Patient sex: M
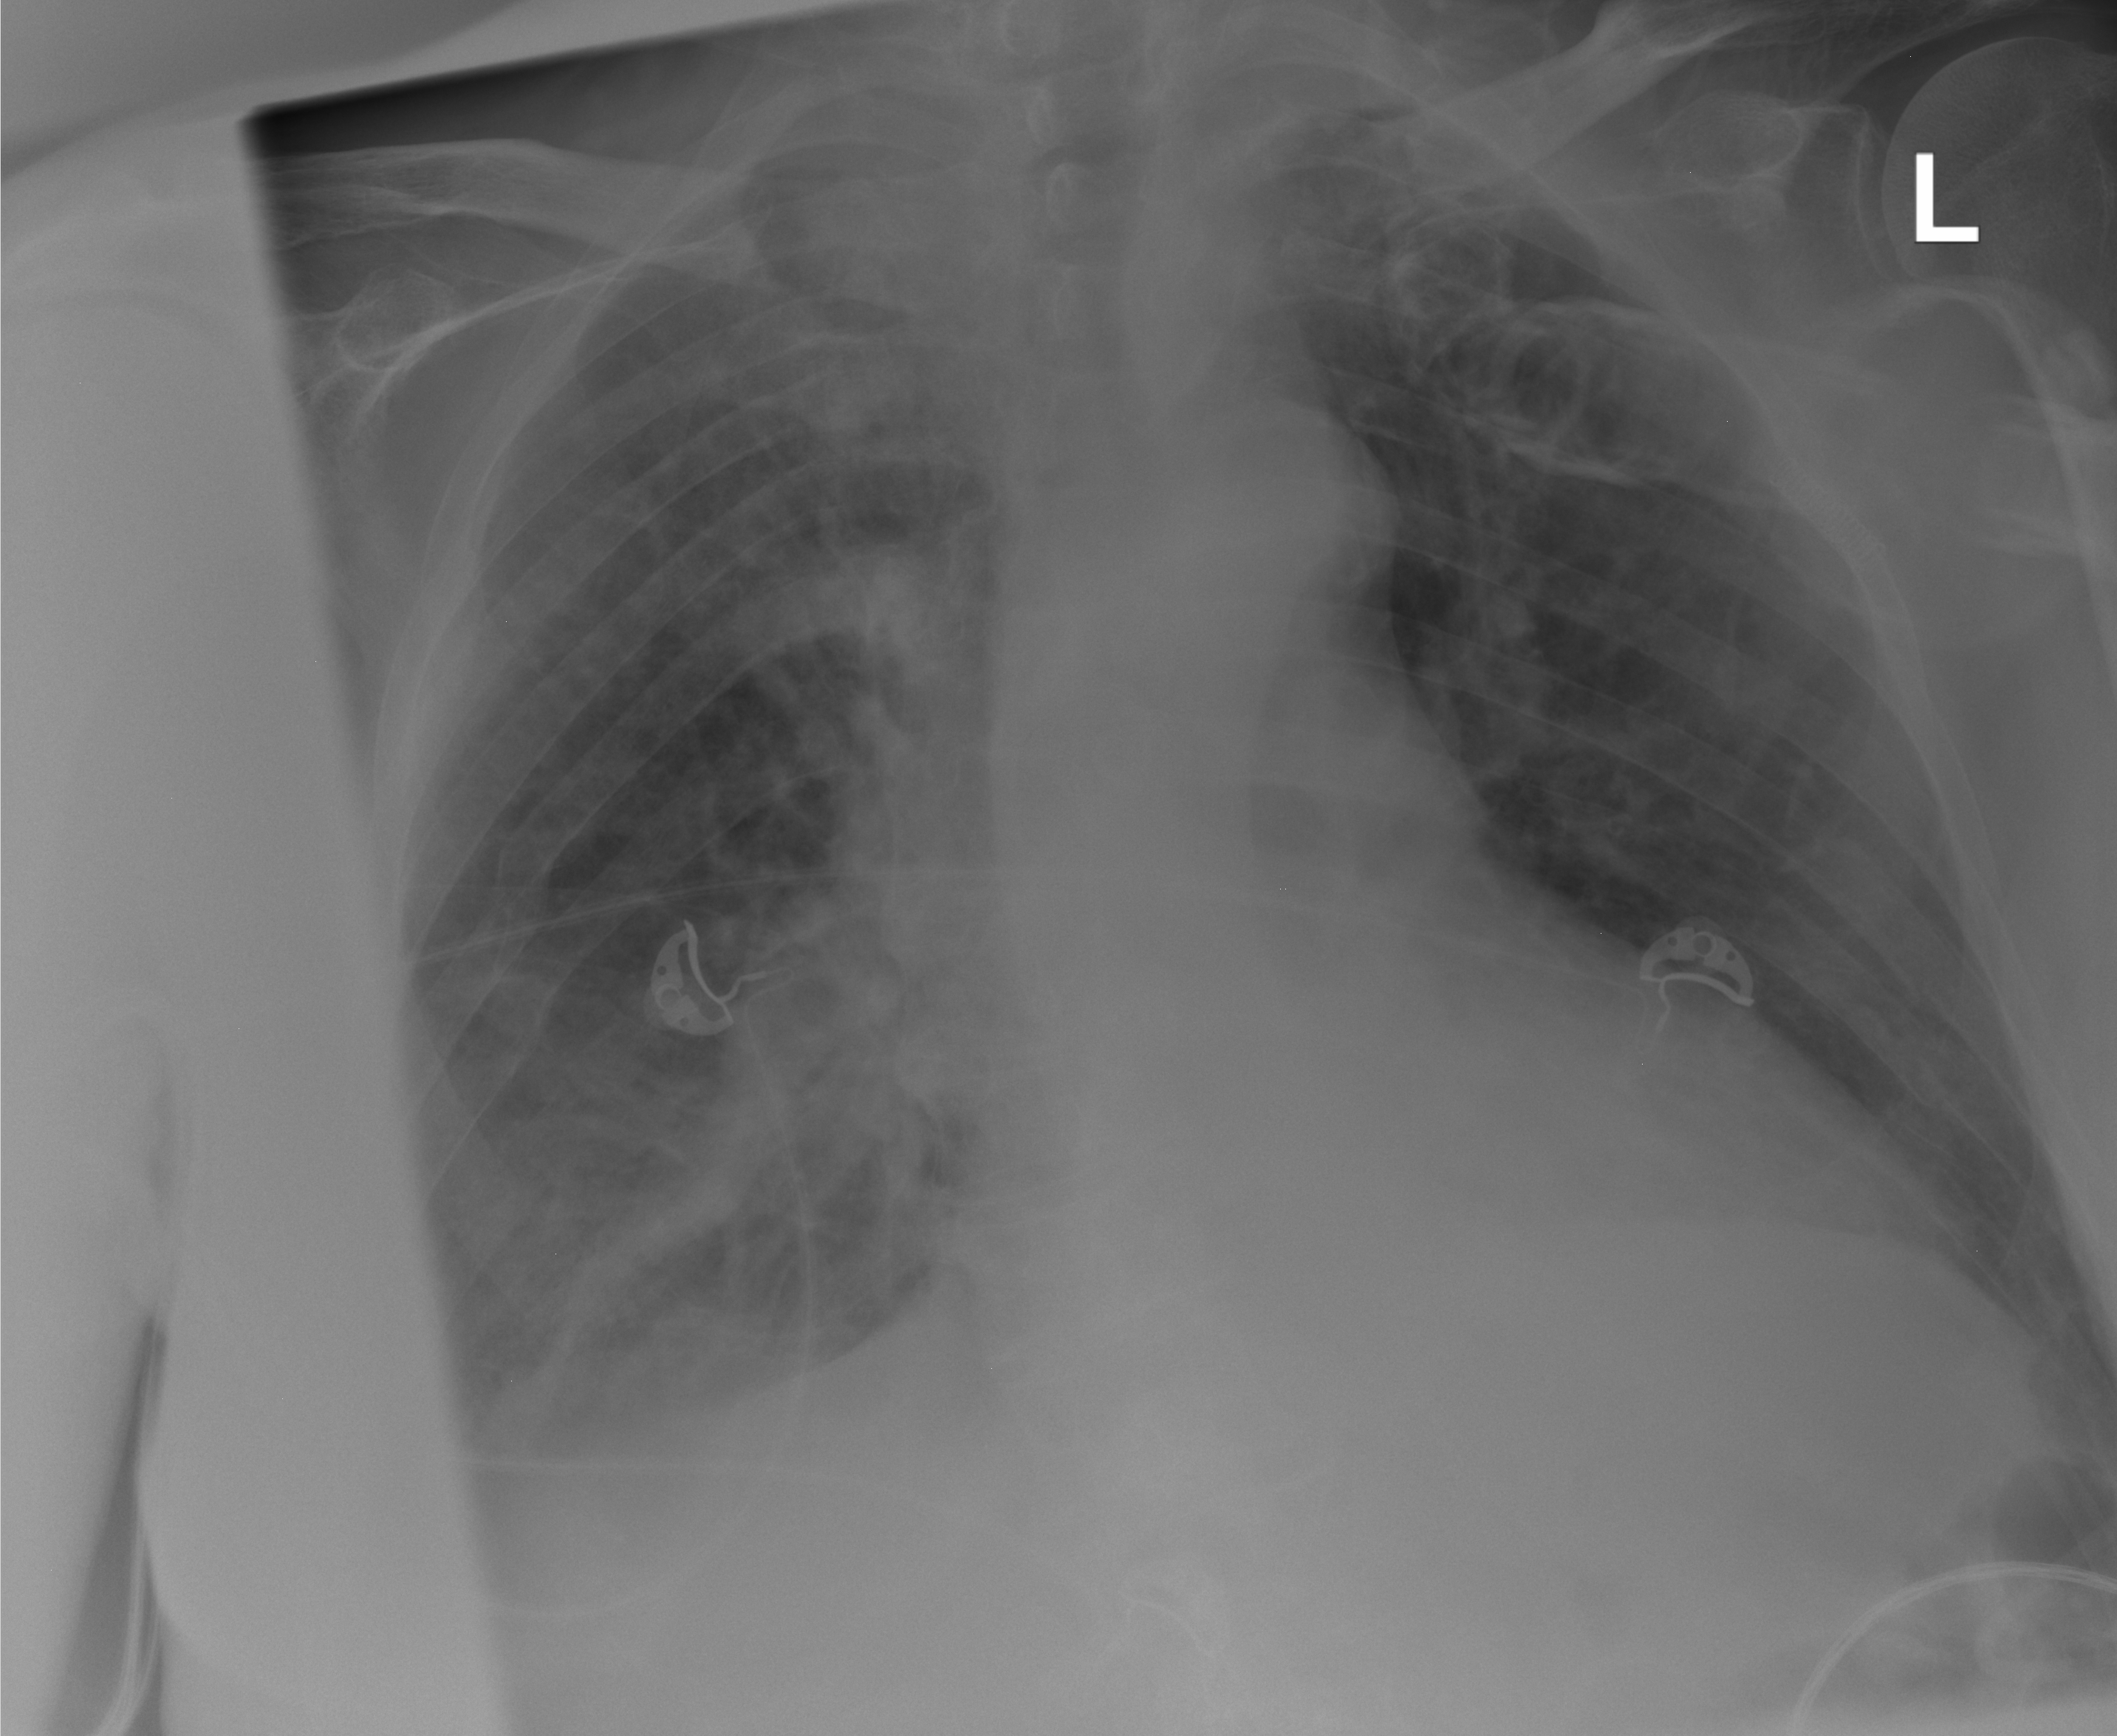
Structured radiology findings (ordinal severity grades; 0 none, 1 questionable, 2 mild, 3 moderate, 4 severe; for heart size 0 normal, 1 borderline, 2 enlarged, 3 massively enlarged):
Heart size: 2
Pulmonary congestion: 0
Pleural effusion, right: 0
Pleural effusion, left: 0
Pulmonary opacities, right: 2
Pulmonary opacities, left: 0
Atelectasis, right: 1
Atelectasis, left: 1